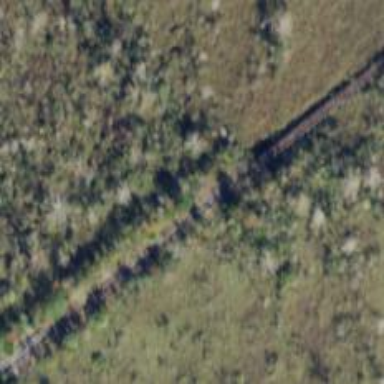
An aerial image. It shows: Disused railway bridge.